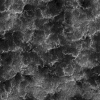
Atmospheric dust classification: not_dusty